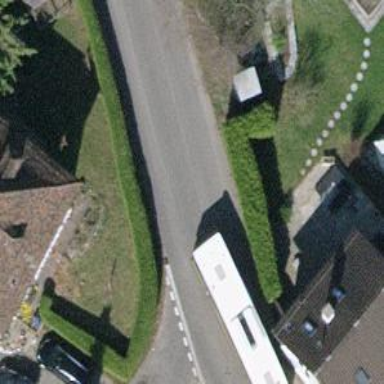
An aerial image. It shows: Hedge acting as barrier.